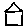
Label: house